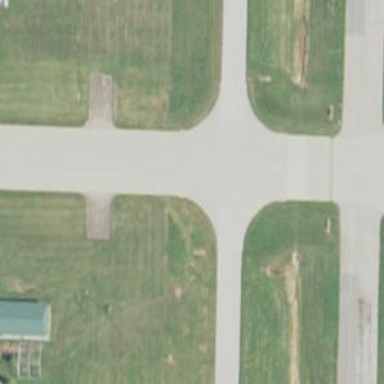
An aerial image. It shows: Image of taxiway at airport.